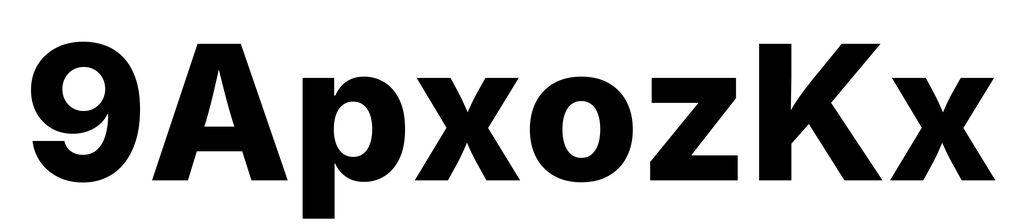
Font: Inter_ExtraBold